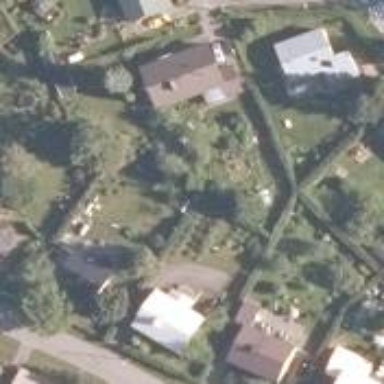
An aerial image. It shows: Suburb.